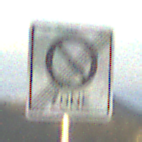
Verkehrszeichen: EndeEingeschraenktesHalteverbotZone
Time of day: SunriseSunset
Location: Outdoor (Nature)
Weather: PartlyCloudy
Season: Summer
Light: Natural